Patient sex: M
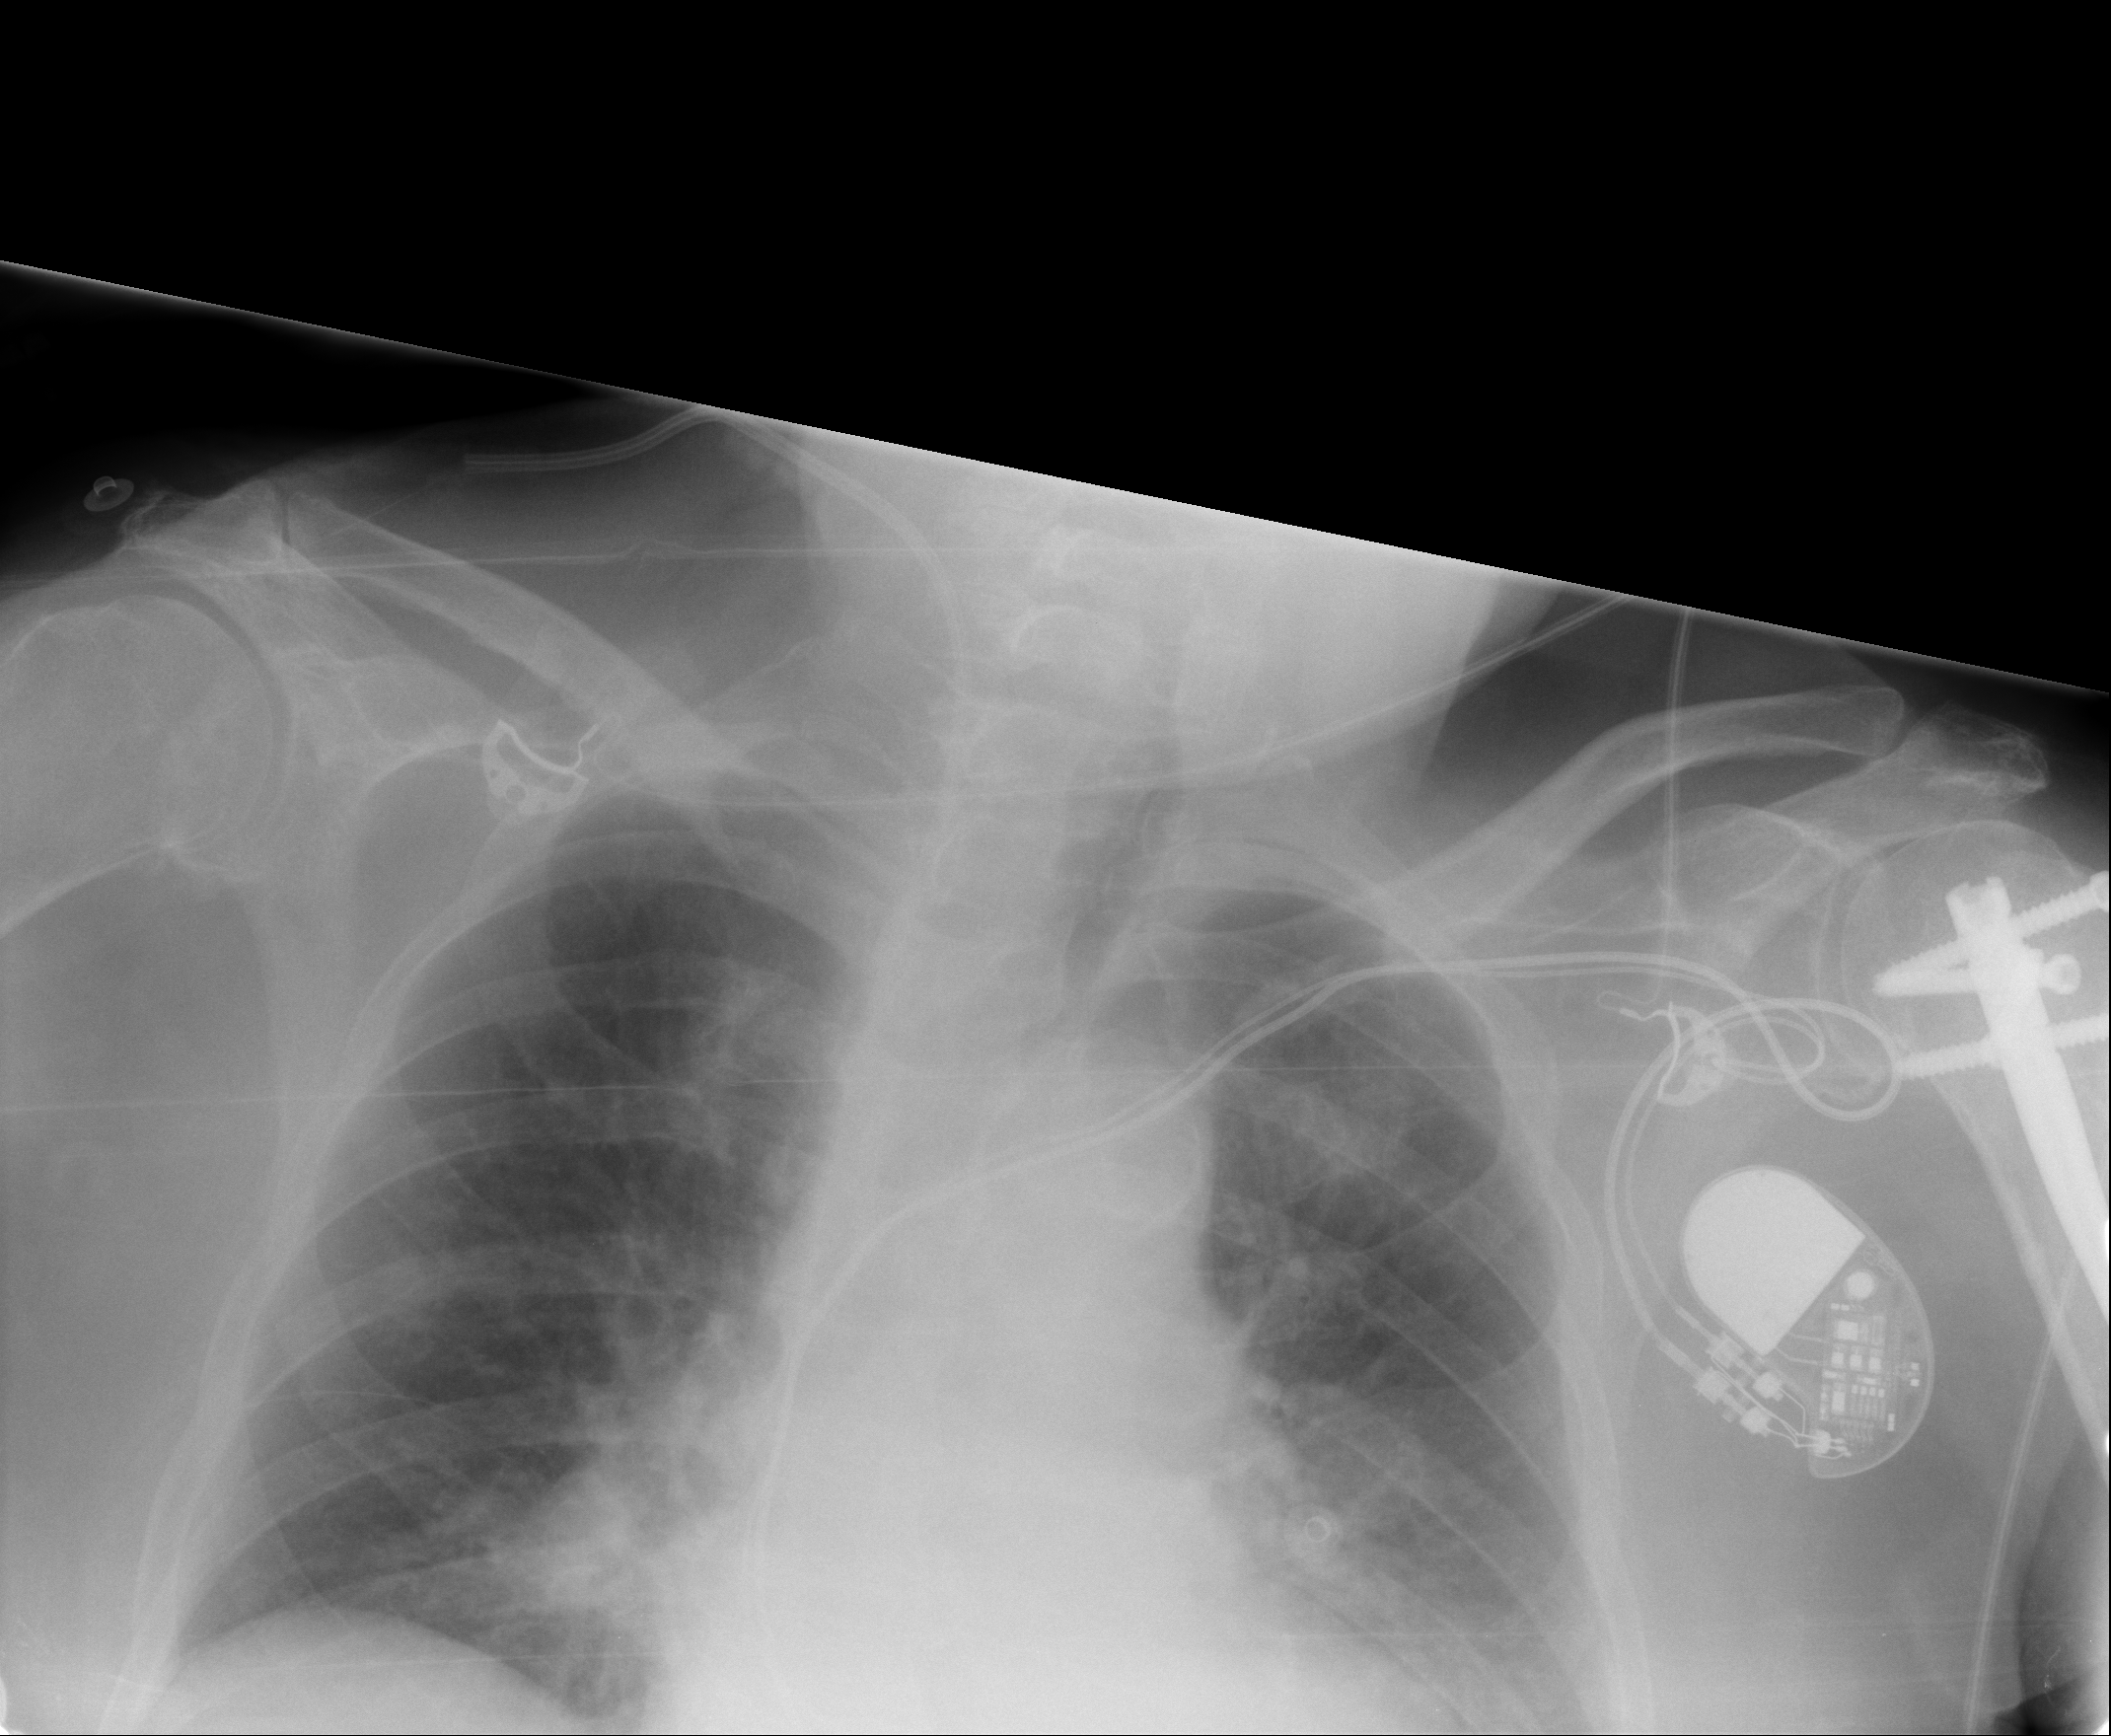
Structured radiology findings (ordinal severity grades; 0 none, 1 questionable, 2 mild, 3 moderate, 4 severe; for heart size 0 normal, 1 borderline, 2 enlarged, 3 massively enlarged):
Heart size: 1
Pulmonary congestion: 0
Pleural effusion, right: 0
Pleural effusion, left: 0
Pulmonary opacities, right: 0
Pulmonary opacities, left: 0
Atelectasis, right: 0
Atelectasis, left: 2